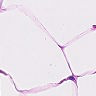
Metastatic tissue present: no